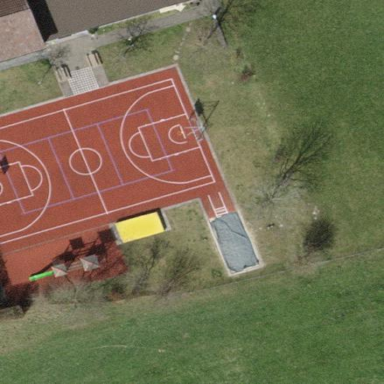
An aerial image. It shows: Tartan basketball court located on pitch designated for leisure land.